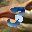
Label: 3